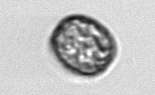
Label: Thalassiosira